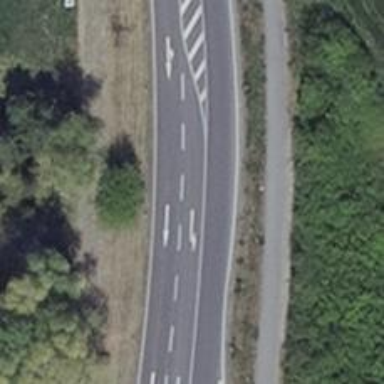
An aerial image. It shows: Asphalt road classified as primary highway.